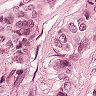
Metastatic tissue present: yes